Question: I have a MySQL database table, where are configured all needed colors in hexadecimal, rgb decimal and cmyk color models. All I wanna do is storing all suitable results according to the query to variables. Please show newbie how can he do that right and effectively... Thanks in advance

'''
$result=$mysqli->query("SELECT * FROM config_colors WHERE 'color_model_type'='hex' OR 'color_model_type'='rgb'" );
while ($row=mysqli_fetch_array($result)) {
if (($row['color']==='white') || ($row['color']==='black')) {
if ($row['color_model_type']==='hex') {
print_r ('$c_h_'.$row['color'].' = '.$row['color_value']);
}
else if ($row['color_model_type']==='rgb') {
print_r ('$c_r_'.$row['color'].' = '.$row['color_value']);
}
else {}
}
else {
if ($row['color_model_type']==='hex') {
if ($row['monochromatic_level']==='lightest') {
print_r ('$c_h_lt_'.$row['color'].' = '.$row['color_value']);
}
else if ($row['monochromatic_level']==='lighter') {
print_r ('$c_h_lr_'.$row['color'].' = '.$row['color_value']);
}
else if ($row['monochromatic_level']==='light') {
print_r ('$c_h_l_'.$row['color'].' = '.$row['color_value']);
}
else if ($row['monochromatic_level']==='medium') {
print_r ('$c_h_m_'.$row['color'].' = '.$row['color_value']);
}
else if ($row['monochromatic_level']==='dark') {
print_r ('$c_h_d_'.$row['color'].' = '.$row['color_value']);
}
else if ($row['monochromatic_level']==='darker') {
print_r ('$c_h_dr_'.$row['color'].' = '.$row['color_value']);
}
else if ($row['monochromatic_level']==='darkest') {
print_r ('$c_h_dt_'.$row['color'].' = '.$row['color_value']);
}
else {}
}
else if ($row['color_model_type']==='rgb') {
if ($row['monochromatic_level']==='lightest') {
print_r ('$c_r_lt_'.$row['color'].' = '.$row['color_value']);
}
else if ($row['monochromatic_level']==='lighter') {
print_r ('$c_r_lr_'.$row['color'].' = '.$row['color_value']);
}
else if ($row['monochromatic_level']==='light') {
print_r ('$c_r_l_'.$row['color'].' = '.$row['color_value']);
}
else if ($row['monochromatic_level']==='medium') {
print_r ('$c_r_m_'.$row['color'].' = '.$row['color_value']);
}
else if ($row['monochromatic_level']==='dark') {
print_r ('$c_r_d_'.$row['color'].' = '.$row['color_value']);
}
else if ($row['monochromatic_level']==='darker') {
print_r ('$c_r_dr_'.$row['color'].' = '.$row['color_value']);
}
else if ($row['monochromatic_level']==='darkest') {
print_r ('$c_r_dt_'.$row['color'].' = '.$row['color_value']);
}
else {}
}
else {}
}
}
'''
: Is query written in terms of safety against SQL injection? What if my WHERE clause contains an integer?
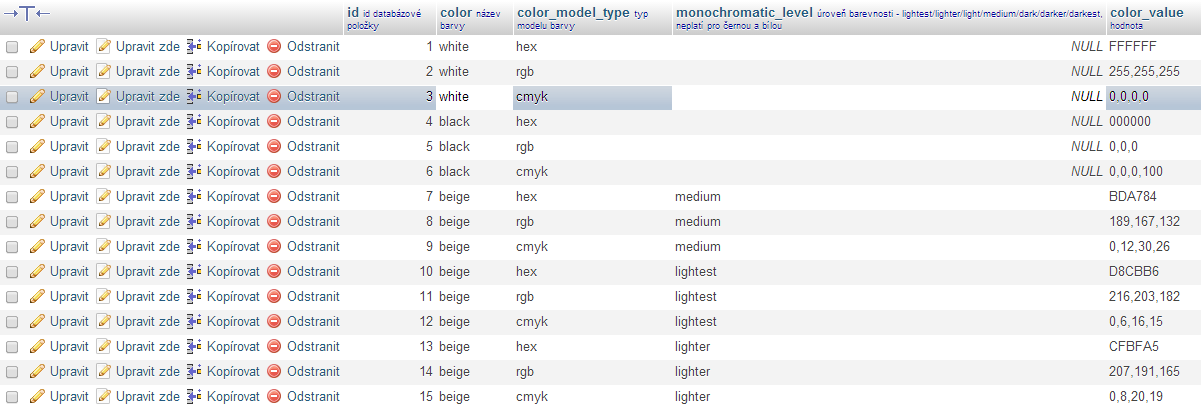
Answer: You can use <URL> to dynamically assign values to new variables
instead of
'''
print_r ('$c_h_'.$row['color'].' = '.$row['color_value']);
'''
try
'''
$var = 'c_h_'.$row['color'];
$$var = $row['color_value'];
'''